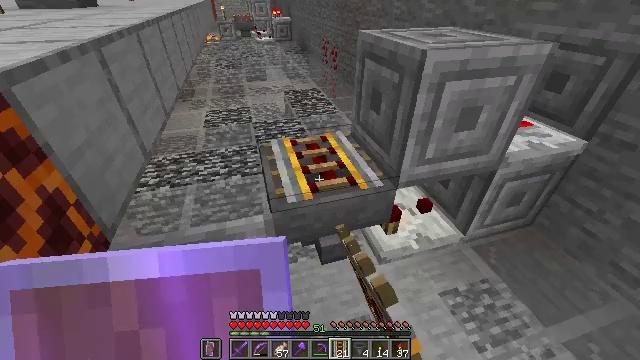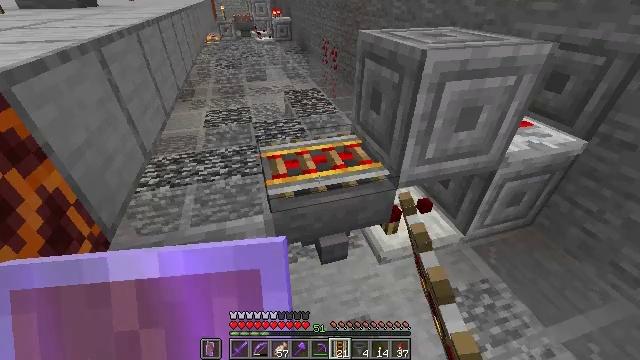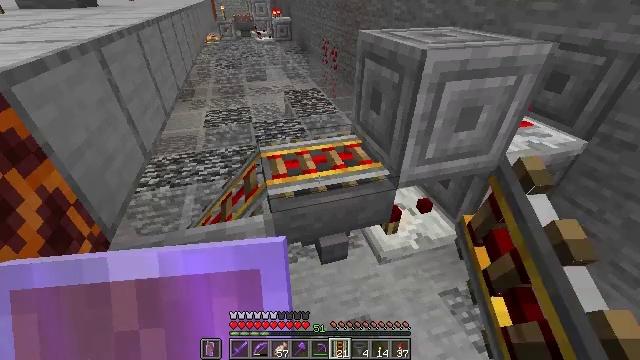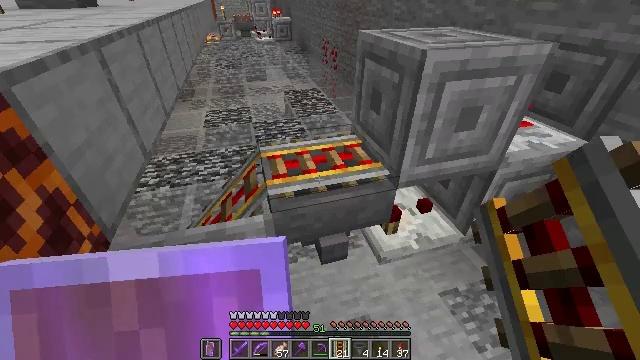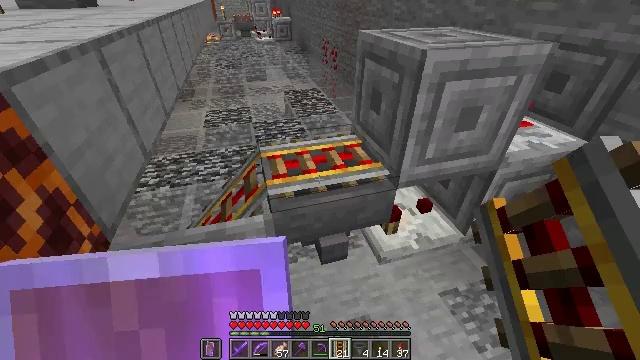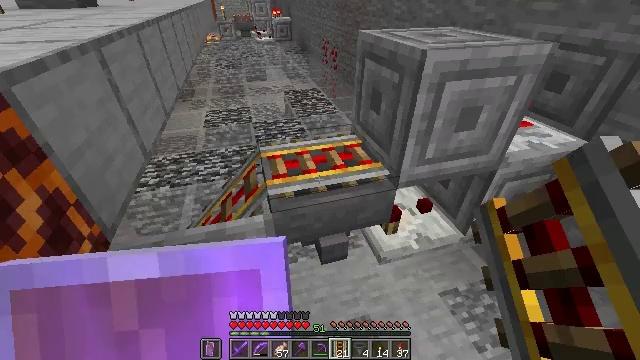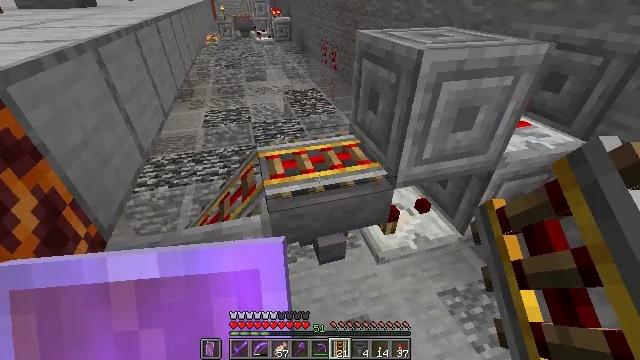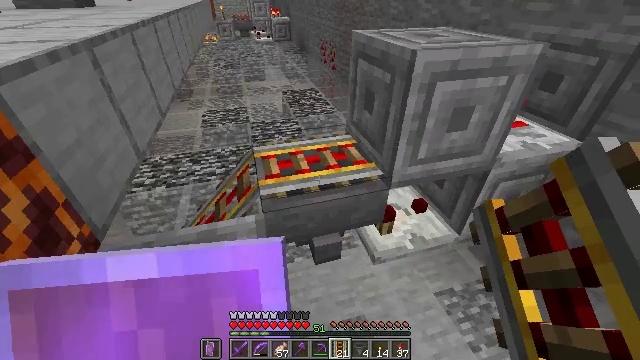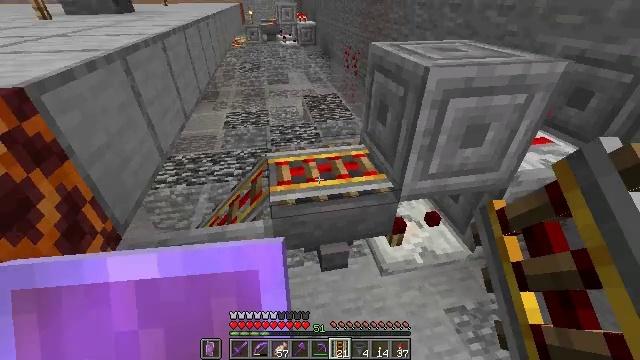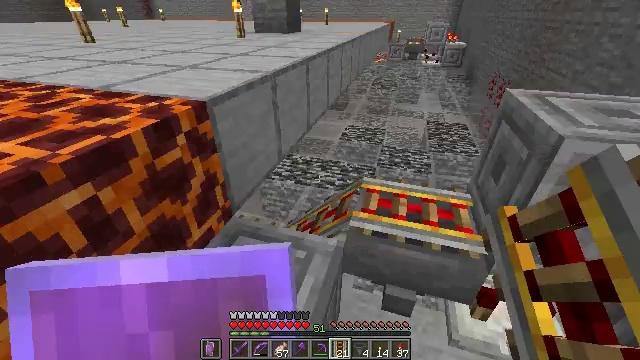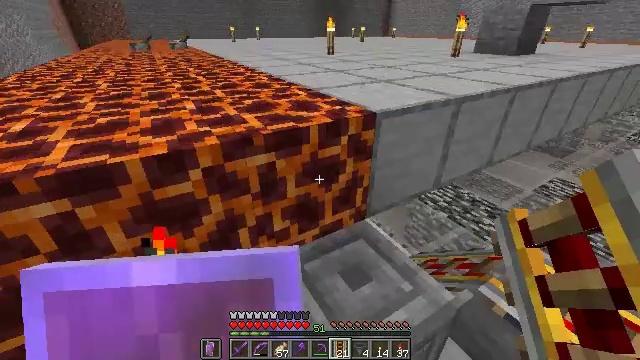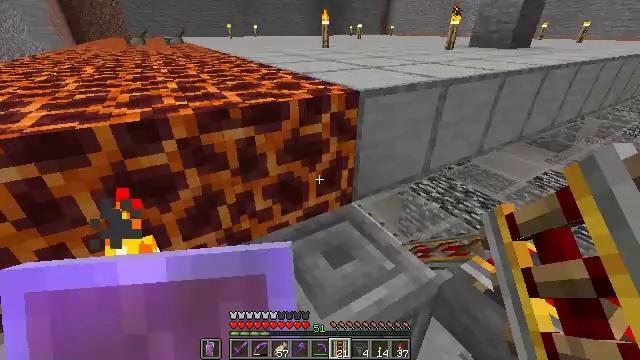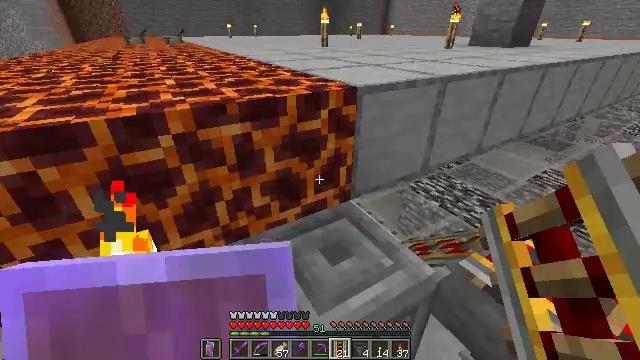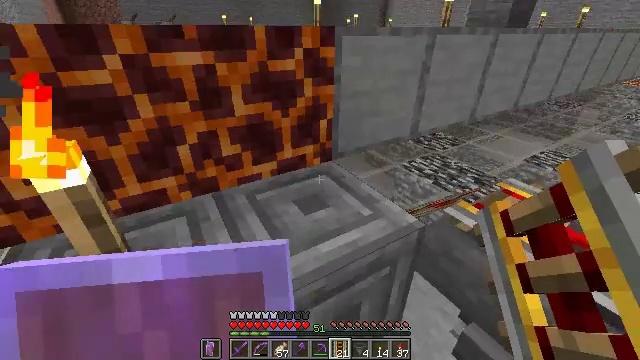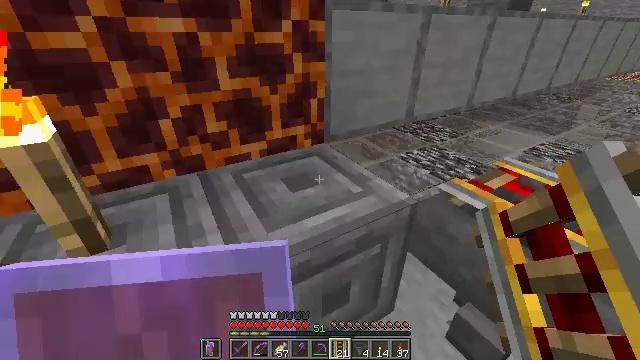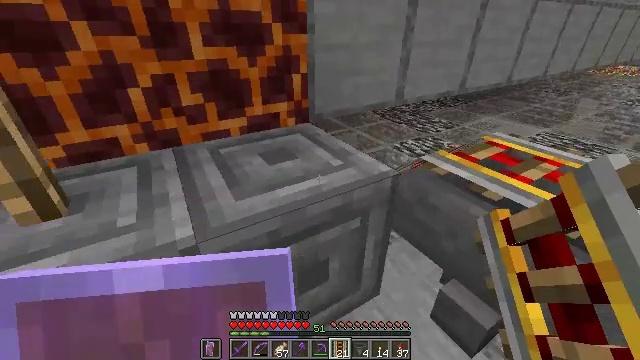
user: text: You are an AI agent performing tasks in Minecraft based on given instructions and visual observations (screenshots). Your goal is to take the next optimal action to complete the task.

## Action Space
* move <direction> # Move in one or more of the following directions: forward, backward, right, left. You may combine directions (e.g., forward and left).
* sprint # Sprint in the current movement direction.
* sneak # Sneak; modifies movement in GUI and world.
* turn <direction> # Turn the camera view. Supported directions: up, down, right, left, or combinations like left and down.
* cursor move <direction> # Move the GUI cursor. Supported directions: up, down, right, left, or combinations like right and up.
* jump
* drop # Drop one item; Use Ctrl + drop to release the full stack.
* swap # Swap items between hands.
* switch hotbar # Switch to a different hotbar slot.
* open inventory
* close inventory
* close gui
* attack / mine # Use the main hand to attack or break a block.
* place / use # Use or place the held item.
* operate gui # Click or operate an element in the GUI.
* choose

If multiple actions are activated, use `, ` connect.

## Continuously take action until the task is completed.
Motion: motion action
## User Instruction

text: Destroy the chiseled stone bricks block.
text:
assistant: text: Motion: sneak
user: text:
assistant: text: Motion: sneak
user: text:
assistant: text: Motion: sneak
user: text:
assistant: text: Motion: sneak
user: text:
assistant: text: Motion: sneak
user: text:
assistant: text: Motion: move right, sneak
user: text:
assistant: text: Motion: move right
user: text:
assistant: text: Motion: move right, turn left
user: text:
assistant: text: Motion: move right, turn left and up
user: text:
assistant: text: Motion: move right, turn left and up
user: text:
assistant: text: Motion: move right
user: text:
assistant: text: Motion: move right
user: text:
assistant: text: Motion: move right
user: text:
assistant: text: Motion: move right
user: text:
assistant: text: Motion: move right
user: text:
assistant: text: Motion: no_op
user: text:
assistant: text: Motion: no_op
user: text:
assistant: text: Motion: no_op
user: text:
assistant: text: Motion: no_op
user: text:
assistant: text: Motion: no_op
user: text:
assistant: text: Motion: turn left and up
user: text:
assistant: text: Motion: turn left
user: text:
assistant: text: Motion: turn left
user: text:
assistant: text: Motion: turn left
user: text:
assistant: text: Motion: move forward, turn left
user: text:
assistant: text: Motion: move forward, turn left and down
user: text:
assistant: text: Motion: move forward, turn left and down
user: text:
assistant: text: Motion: move forward, turn left and down
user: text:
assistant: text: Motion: move forward, turn left and down
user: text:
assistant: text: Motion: turn left and down